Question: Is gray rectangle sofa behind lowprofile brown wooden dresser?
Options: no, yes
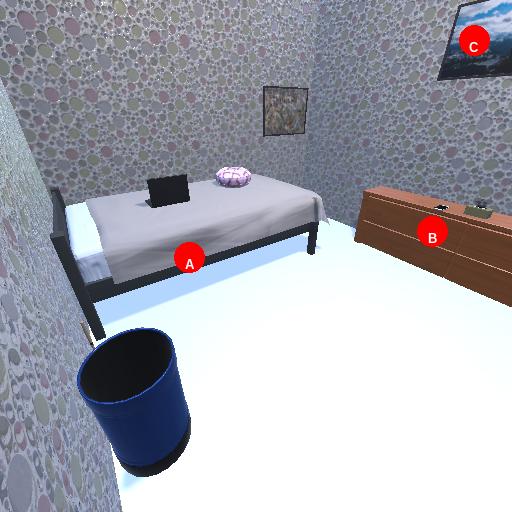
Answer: no